Question: I have designed a simple report by putting HTML palette using iReport. When I run the report i get this exception:
Caused by: java.lang.ClassNotFoundException: net.sf.jasperreports.components.html.HtmlComponent from [Module "deployment.myProject.war:main" from Service Module Loader]
I am using this code.
'''
InputStream is;
JasperReport jReport = null;
JasperPrint jPrint = null;
if (Utils.isEmpty(dataList)) {
throw new Exception("No data to fill");
}
try {
is = Thread.currentThread().getContextClassLoader().getResourceAsStream("/templates/jr/myfile.jasper");
if (is != null) {
jReport = (JasperReport) JRLoader.loadObject(is);
}
if (jReport != null) {
if ("JDBC".equalsIgnoreCase(dataSrc)) {
Connection con = ((DataSource) (new InitialContext().lookup(""))).getConnection();
jPrint = JasperFillManager.fillReport(jReport, params, con);
} else if ("JAVABEAN".equalsIgnoreCase(dataSrc)) {
JRBeanCollectionDataSource jrDataSource = new JRBeanCollectionDataSource(dataList);
jPrint = JasperFillManager.fillReport(jReport, params, jrDataSource);
}
}
} catch (Exception e) {
System.out.println(e.getMessage());
throw new Exception("Error generating JR Template:" + templateName, e);
}
'''
I got exception in this line :
'''
jReport = (JasperReport) JRLoader.loadObject(is);
'''
I have checked the jasperReports.jar and found that there is no htmlComponent class. I also use latest version of jasperReport library(i.e 6.1.0) and there is no net.sf.jasperreports.components. html.HtmlComponent class in it. Anyone please help me how to include them into my project with netbeans ???
I have included the htmlComponent jar into my maven web project as dependency in pom.xml file using this code:
'''
<dependency>
<groupId>net.sf.jasperreports</groupId>
<artifactId>htmlcomponent</artifactId>
<scope>system</scope>
<version>1.0</version>
<systemPath>${basedir}/src/lib/htmlcomponent.jar</systemPath>
</dependency>
'''
Now my dependency structure looks like this:

You can see the htmlComponent dependency contains the net.sf.jasperreports.components.html.HtmlComponent class. But i am still getting the same error. Please help.
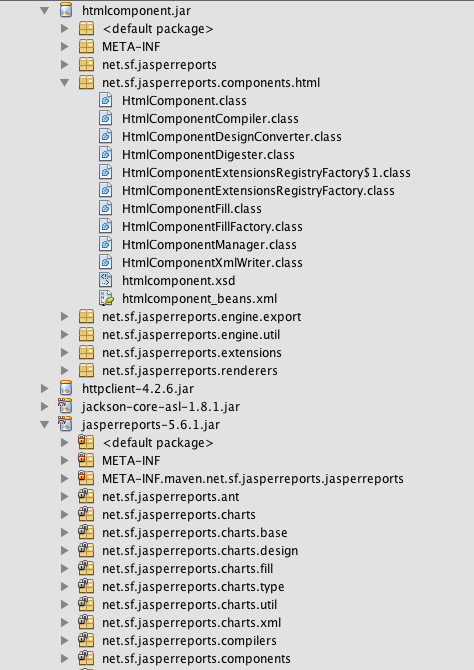
Answer: I have added following dependency into pom.xml file.
'''
<dependency>
<groupId>htmlComponent</groupId>
<artifactId>htmlComponent</artifactId>
<version>1.0</version>
</dependency>
'''
and then install 3rd party jar in project by following command as describe in this link <URL>
i.e
mvn install:install-file -Dfile=htmlcomponent.jar -DgroupId=htmlComponent -DartifactId=htmlComponent -Dversion=1.0 -Dpackaging=jar.
and then build the project and the problem is resolved.